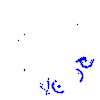
Particle: proton